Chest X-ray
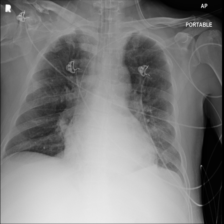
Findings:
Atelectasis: negative
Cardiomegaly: negative
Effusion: negative
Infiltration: negative
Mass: negative
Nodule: negative
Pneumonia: negative
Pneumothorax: negative
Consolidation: negative
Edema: negative
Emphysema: negative
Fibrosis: negative
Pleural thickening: negative
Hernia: negative